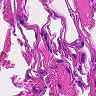
Metastatic tissue present: no